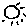
Label: sun